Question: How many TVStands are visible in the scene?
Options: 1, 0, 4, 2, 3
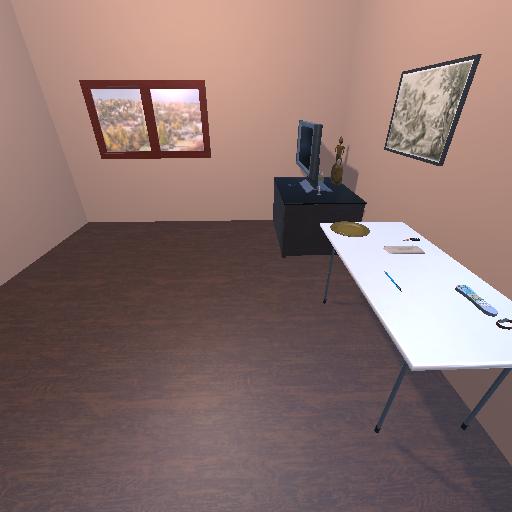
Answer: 1